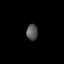
Tissue: lung
Cell type: Myeloid cells
Senescence score: 0.5439
Nuclear area (px): 178
Mean DAPI intensity: 86.882